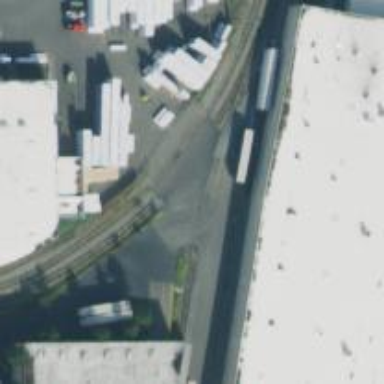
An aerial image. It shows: Railway siding for service.